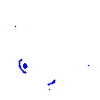
Particle: electron